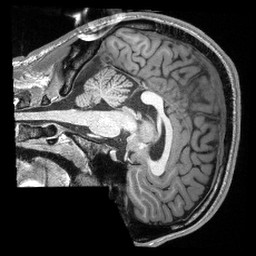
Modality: T1w
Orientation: sagittal
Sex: male